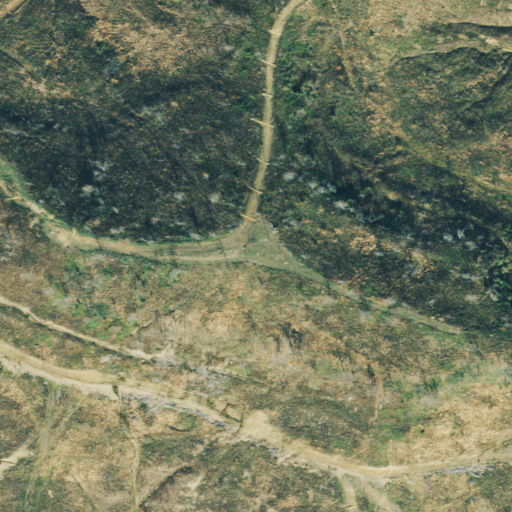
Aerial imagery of mountain in Ohio named Poplar Knob containing grassland and deciduous forest